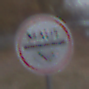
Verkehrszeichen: MautflichtigeStrecke
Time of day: MorningAfternoon
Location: Outdoor (Nature)
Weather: Overcast
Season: NotSpecified
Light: Natural